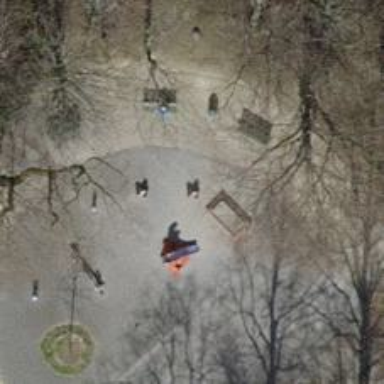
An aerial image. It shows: Playground with springy equipment.